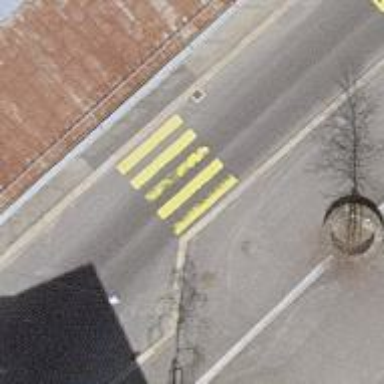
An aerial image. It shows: Uncontrolled zebra crossing.